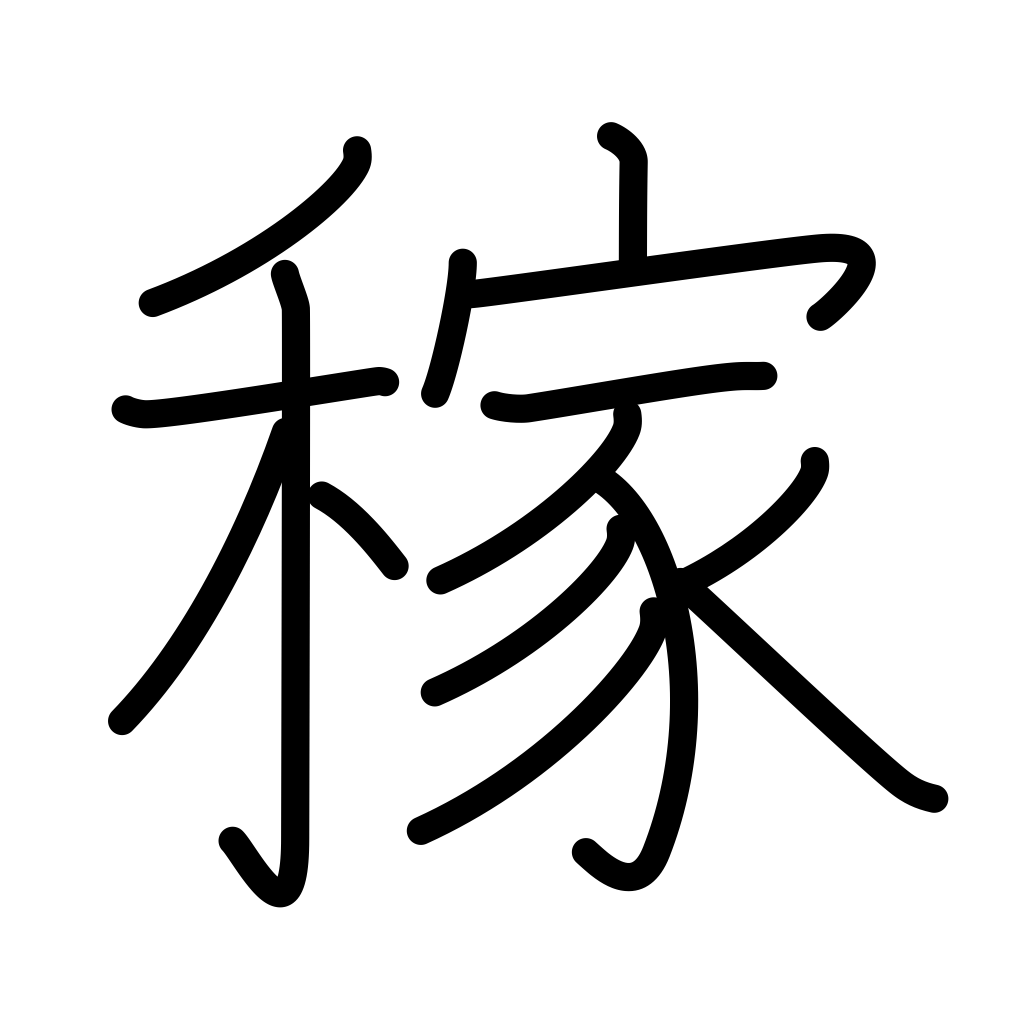
Meaning: earnings, work, earn money